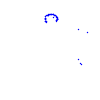
Particle: proton